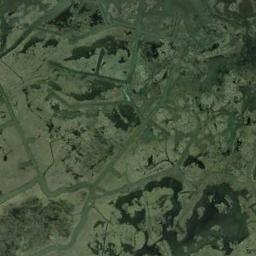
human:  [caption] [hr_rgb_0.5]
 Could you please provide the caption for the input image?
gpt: The wetland consists of green plants and water .

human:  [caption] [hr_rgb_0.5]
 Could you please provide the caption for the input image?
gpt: The surface of the lake in a wetland is covered with a large dense dark green and light green mixed plants .

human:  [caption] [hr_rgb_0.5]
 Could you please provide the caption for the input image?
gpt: There are small creeks in the middle of this wetland .

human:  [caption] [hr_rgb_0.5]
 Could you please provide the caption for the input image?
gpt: Many waters of different sizes and shapes are surrounded by wetlands .

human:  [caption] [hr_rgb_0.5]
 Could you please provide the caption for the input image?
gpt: There are many green areas and some water areas on the wetland .